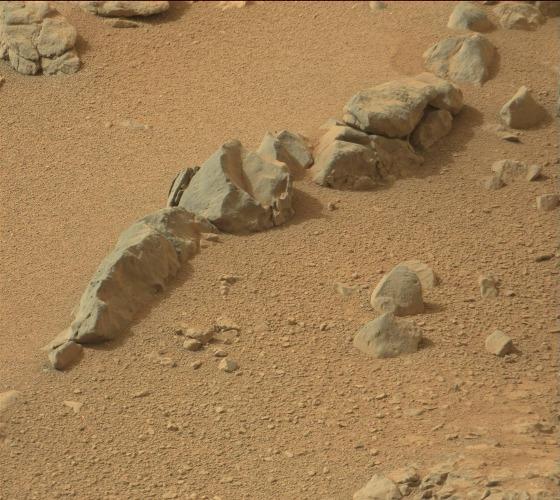
Terrain classes present: Bedrock, Gravel / Sand / Soil, Rock, Shadow